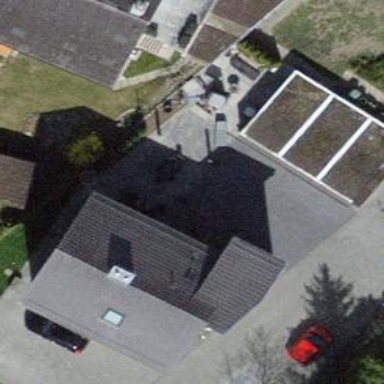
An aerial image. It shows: Garage building.